Field crop: maize
Growth stage: 1
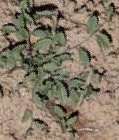
Species: convolvulus